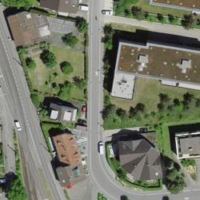
EUNIS habitat code: 54
Species observed at this site:
Juglans regia
Salvia pratensis